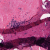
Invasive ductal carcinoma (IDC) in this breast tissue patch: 0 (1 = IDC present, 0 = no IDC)